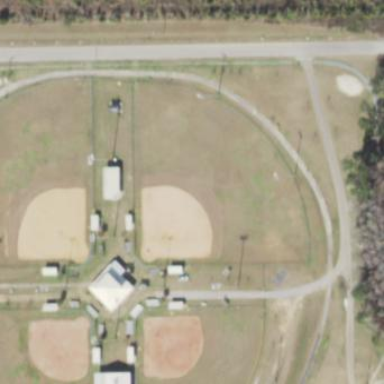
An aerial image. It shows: Baseball pitch for leisure land.